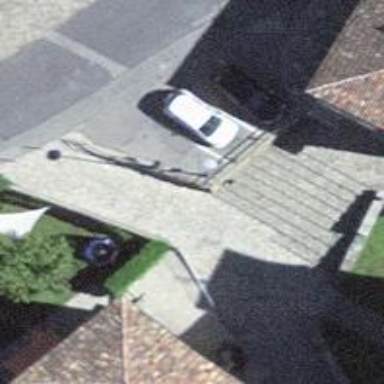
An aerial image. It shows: Residential road with cobblestone surface.